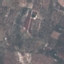
Label: PermanentCrop